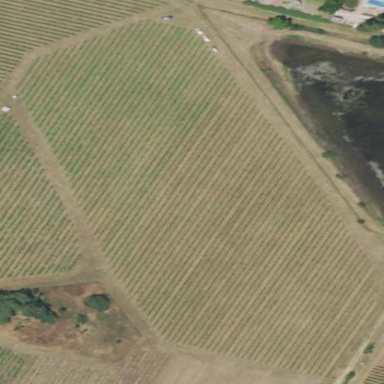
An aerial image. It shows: Vineyard with grape crops.